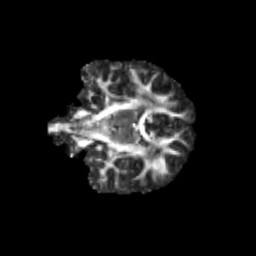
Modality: FA
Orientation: coronal
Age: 10
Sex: female
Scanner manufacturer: siemens
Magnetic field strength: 3 T
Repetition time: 3.8 s
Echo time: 0.07 s